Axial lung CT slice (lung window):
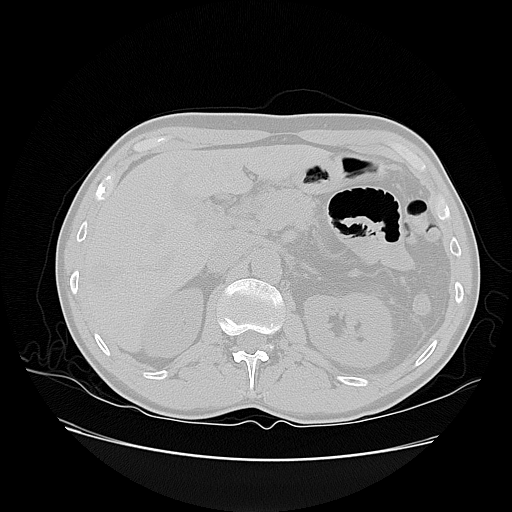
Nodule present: no